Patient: sex M, age 71
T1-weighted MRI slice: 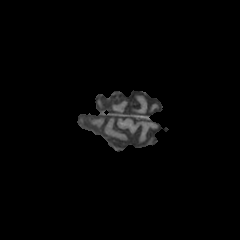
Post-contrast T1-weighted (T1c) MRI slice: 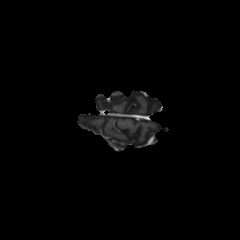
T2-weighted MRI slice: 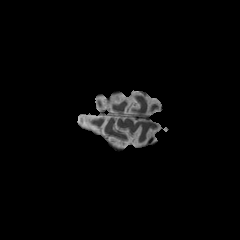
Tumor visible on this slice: no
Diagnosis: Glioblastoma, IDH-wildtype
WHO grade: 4